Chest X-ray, AP view. Patient: 46 years old, sex F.
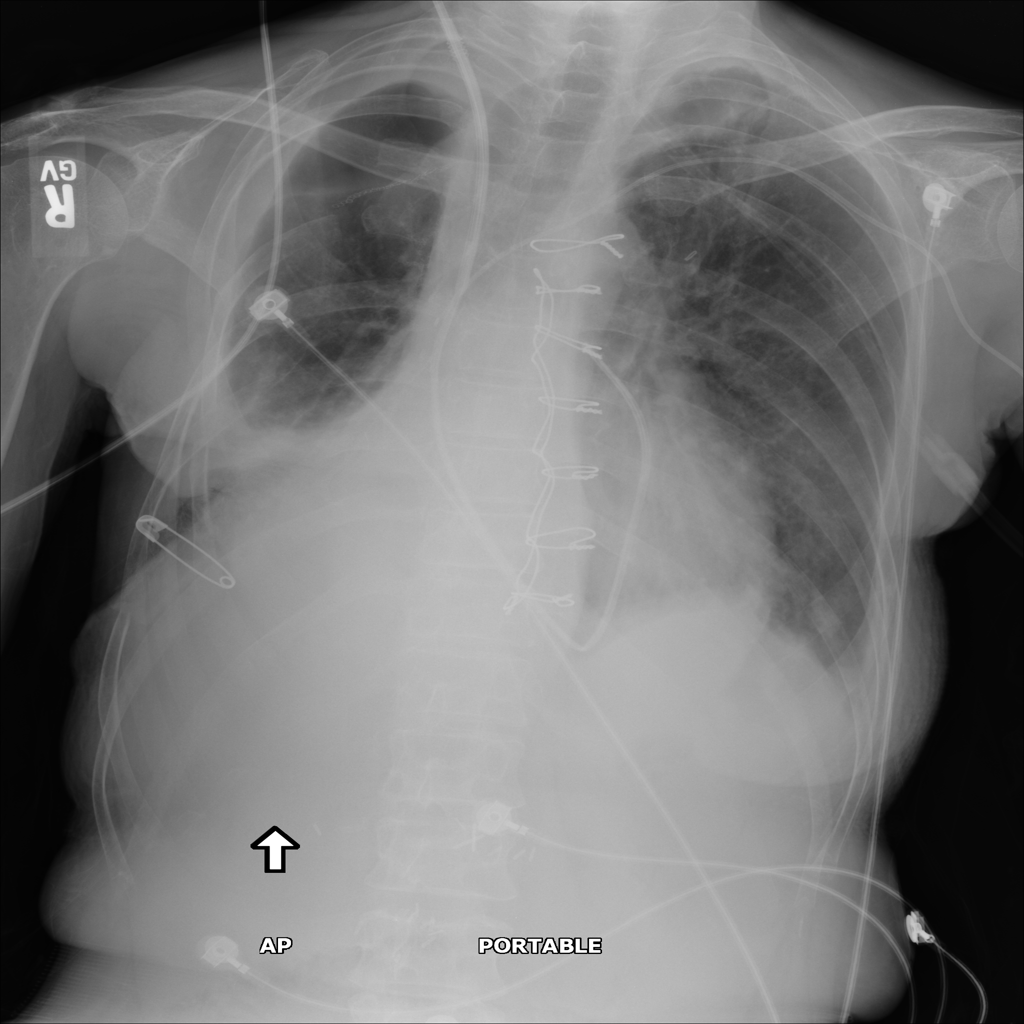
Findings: No Finding